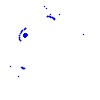
Particle: kaon